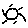
Label: sun